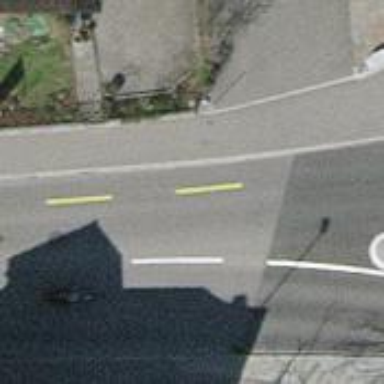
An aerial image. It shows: Asphalt sidewalk.